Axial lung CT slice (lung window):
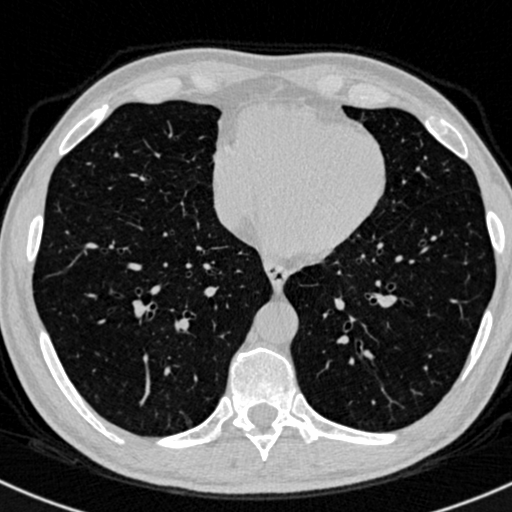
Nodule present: no